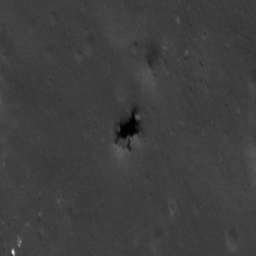
Pit: Picard 1
Host crater: Picard
Host type: impact_melt
Lunar coordinates: latitude 14.471, longitude 54.659